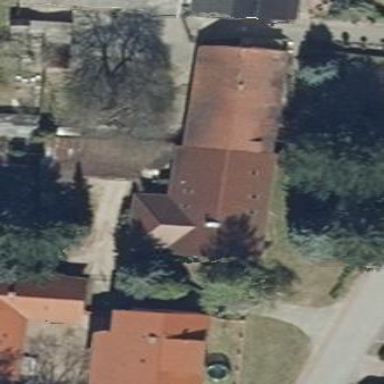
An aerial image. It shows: House with gabled roof oriented along the structure.